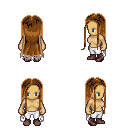
a pixel art fantasy rpg character, female body template, human, tanned skin, gray tattered cape, white pants, brown extra-long hairstyle, maroon shoes, four views (front, back, left, right), 2x2 character sprite sheet, small pixel art, hard edges, no anti-aliasing